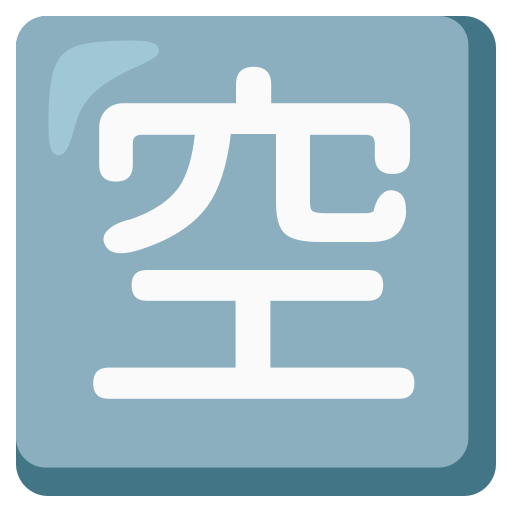
Emoji: 🈳